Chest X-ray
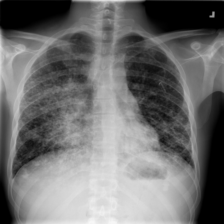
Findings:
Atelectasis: negative
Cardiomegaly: negative
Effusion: negative
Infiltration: positive
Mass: negative
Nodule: positive
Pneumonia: negative
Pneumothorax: negative
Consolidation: negative
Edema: negative
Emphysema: negative
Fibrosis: negative
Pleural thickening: negative
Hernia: negative